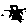
Label: triangle